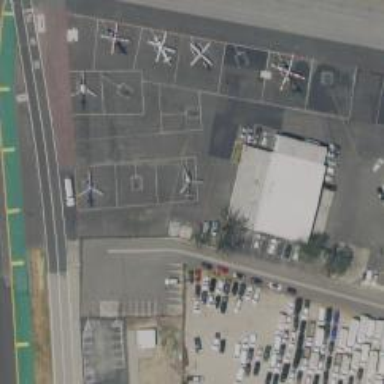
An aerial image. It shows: Image showing helipad at airport.